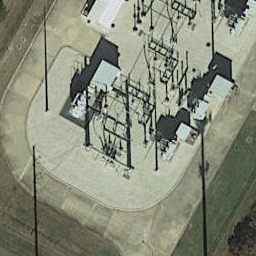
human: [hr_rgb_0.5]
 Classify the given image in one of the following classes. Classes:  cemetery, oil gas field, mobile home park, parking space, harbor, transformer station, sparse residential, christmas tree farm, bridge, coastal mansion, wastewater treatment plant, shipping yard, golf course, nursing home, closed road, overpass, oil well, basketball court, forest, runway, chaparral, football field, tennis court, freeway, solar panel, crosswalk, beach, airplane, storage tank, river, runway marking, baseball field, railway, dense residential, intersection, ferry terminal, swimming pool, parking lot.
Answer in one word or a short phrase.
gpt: transformer station